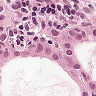
Metastatic tissue present: yes